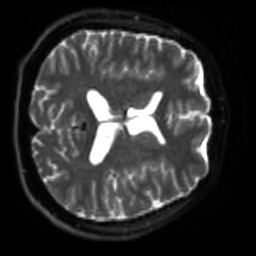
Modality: sbref
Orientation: axial
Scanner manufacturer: siemens
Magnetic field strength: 3 T
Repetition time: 4 s
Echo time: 0.0594 s